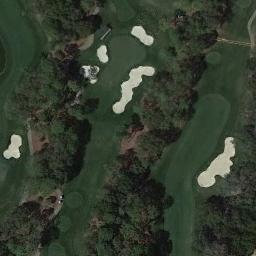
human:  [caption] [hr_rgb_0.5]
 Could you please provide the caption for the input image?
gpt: Many trees are near the golf course .

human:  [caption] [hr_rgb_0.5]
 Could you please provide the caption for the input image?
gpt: There are a few bunkers and a few paths on the large green lawn on the golf course and many trees .

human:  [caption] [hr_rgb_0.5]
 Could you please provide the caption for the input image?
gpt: The golf course has some putting greens, Fairways, Barrier trees and sandpits and some barrier trees are on both sides of the fairways .

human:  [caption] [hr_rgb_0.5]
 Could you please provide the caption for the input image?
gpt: At the intersection of the three paths, There are two bunkers .

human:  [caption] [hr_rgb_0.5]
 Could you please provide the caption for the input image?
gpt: There are several bunkers and some trees on the golf course .